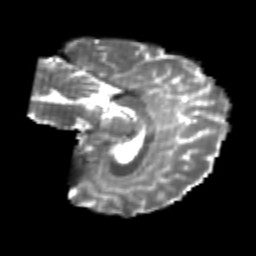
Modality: T2w
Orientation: sagittal
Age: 22
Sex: female
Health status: healthy
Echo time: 0.074 s